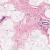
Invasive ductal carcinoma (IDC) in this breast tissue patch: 0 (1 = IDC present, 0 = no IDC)